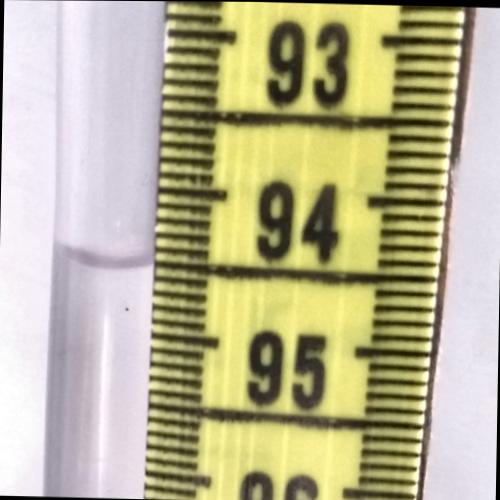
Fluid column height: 94.5 cm